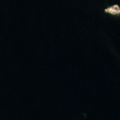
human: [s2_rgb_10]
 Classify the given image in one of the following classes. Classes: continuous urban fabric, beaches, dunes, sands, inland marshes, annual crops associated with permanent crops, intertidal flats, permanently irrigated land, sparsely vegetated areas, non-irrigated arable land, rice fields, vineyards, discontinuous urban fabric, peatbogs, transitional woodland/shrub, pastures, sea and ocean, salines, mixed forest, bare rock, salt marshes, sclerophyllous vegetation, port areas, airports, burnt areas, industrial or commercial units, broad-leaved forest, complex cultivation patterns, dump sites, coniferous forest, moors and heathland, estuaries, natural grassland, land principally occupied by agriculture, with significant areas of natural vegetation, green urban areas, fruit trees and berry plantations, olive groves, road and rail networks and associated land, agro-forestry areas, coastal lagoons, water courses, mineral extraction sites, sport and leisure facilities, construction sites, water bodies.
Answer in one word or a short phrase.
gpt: sea and ocean